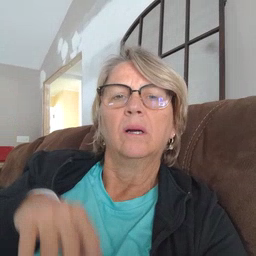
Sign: stay